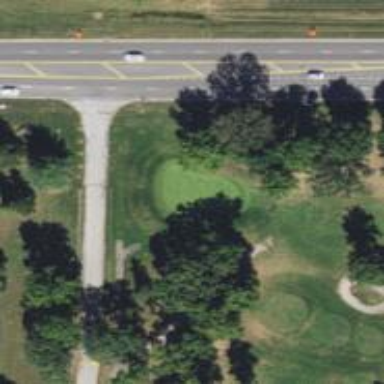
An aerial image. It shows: View of golf hole.